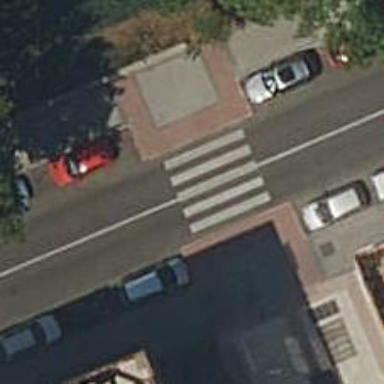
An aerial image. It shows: Pedestrian road paved with paving stones.